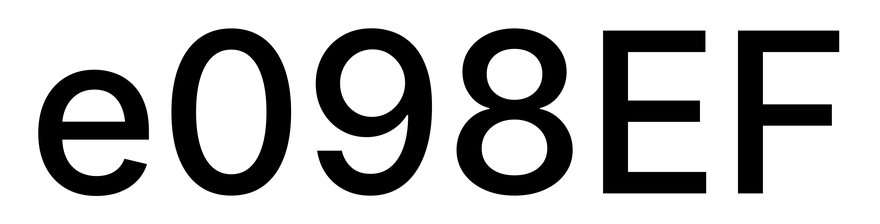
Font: Inter_Medium